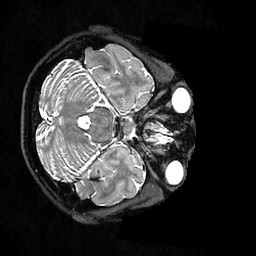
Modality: T2w
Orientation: axial
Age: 23
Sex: female
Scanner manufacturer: ge
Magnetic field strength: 3 T
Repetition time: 3.202 s
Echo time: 0.0669 s